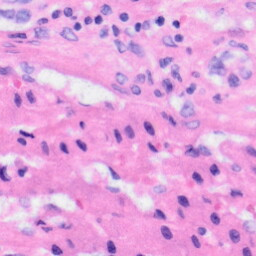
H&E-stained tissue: Liver